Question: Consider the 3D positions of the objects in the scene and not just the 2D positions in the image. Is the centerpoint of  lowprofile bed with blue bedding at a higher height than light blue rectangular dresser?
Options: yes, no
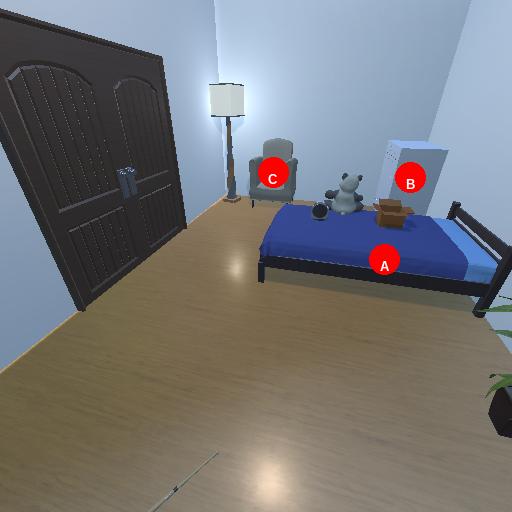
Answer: yes